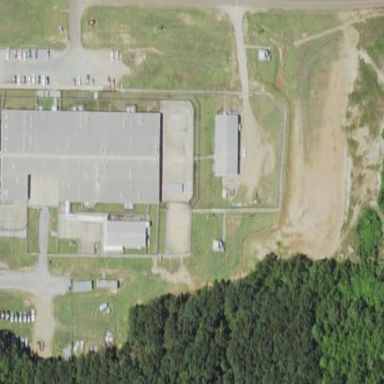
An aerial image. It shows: Prison.